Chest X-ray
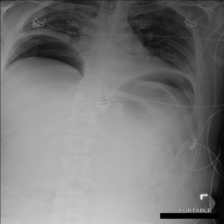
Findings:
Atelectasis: negative
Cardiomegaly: negative
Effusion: negative
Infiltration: negative
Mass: negative
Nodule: negative
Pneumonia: negative
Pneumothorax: negative
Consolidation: negative
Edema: negative
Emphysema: negative
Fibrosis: negative
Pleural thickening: negative
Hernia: negative